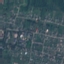
Land use / land cover: Residential